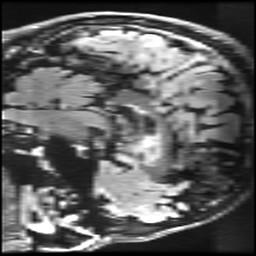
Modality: FLAIR
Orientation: sagittal
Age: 60
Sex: male
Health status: healthy
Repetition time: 12 s
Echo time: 0.09782 s